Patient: sex F, age 33
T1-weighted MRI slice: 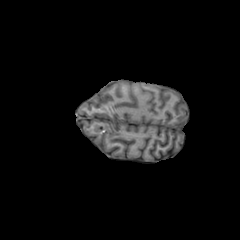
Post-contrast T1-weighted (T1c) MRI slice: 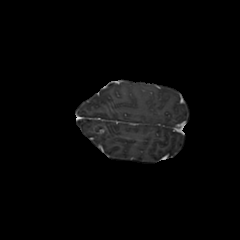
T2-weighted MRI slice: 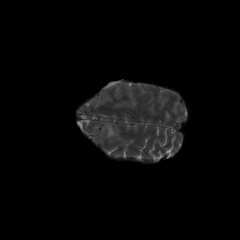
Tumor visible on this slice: no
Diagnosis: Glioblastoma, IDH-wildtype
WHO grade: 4